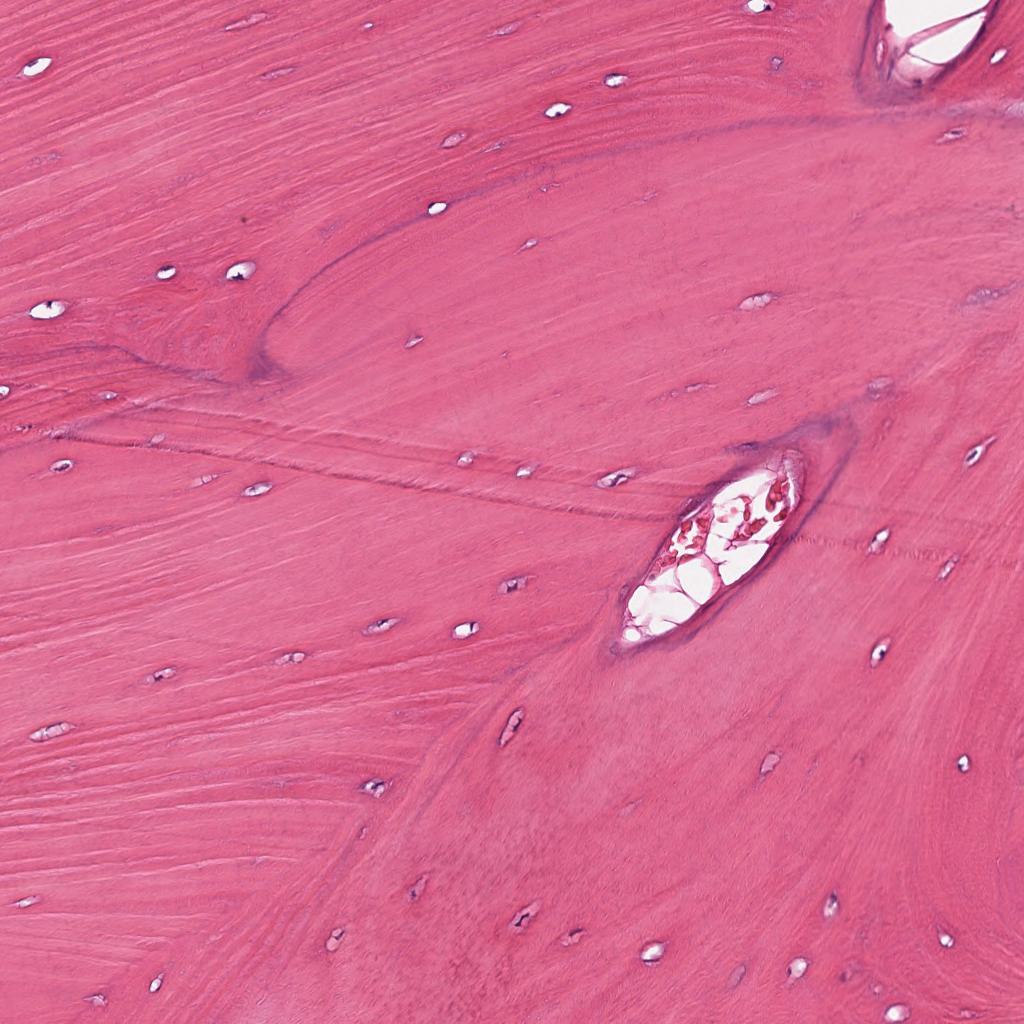
Label: Non-Tumor